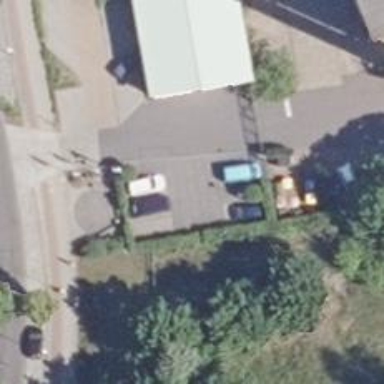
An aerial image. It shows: Parking area with surface.